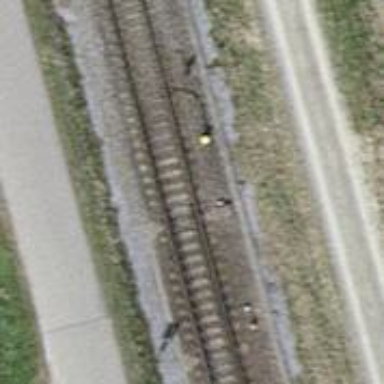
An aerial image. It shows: Railway switch.